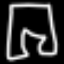
Label: pants